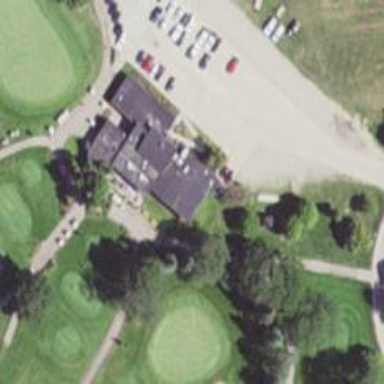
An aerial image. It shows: Path for both roads and golfers.